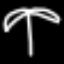
Label: palm tree